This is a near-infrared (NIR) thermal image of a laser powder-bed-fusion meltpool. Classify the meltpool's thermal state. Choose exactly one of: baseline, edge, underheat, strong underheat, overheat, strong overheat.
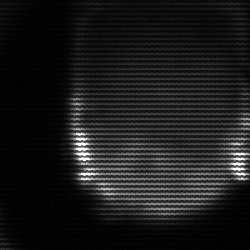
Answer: edge